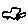
Label: car